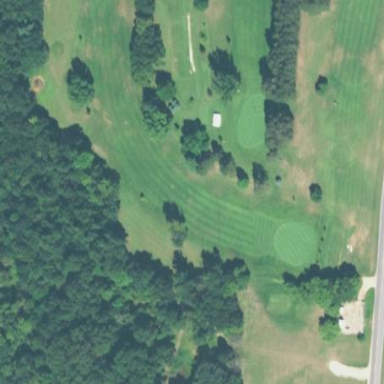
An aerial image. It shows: Golf fairway in the image.